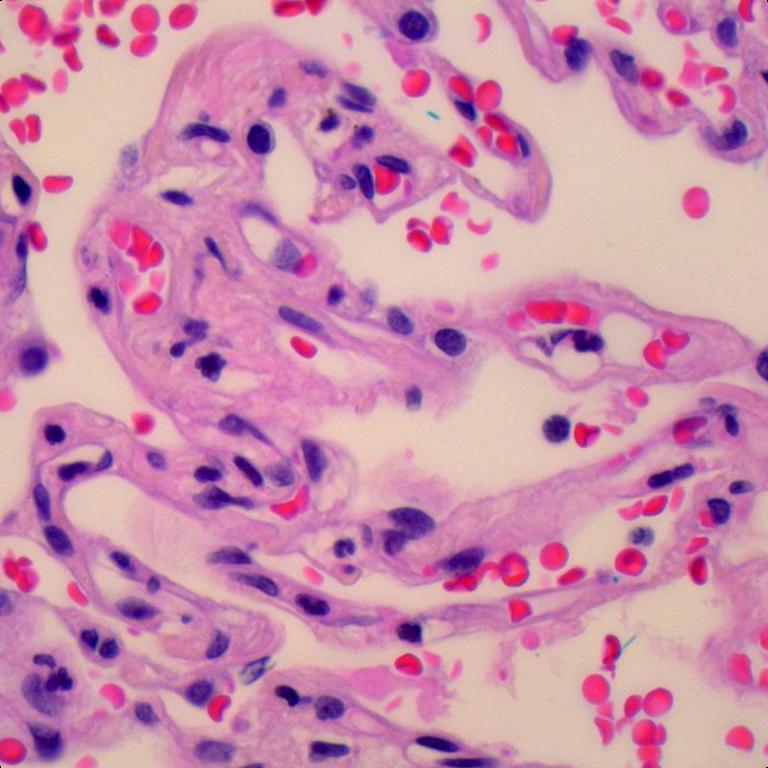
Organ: lung
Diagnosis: benign